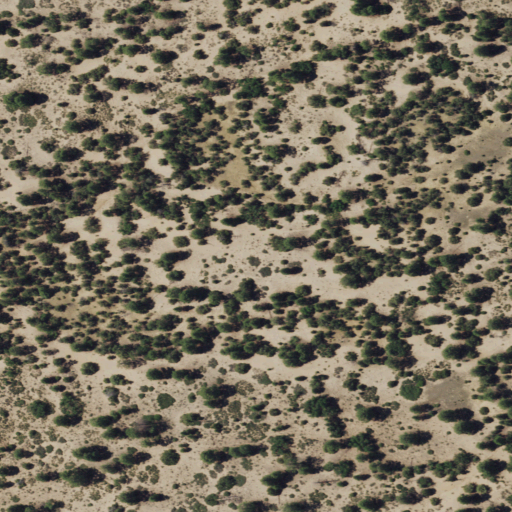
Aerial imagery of mountain in New Mexico named Sandy Hill containing shrub and evergreen forest